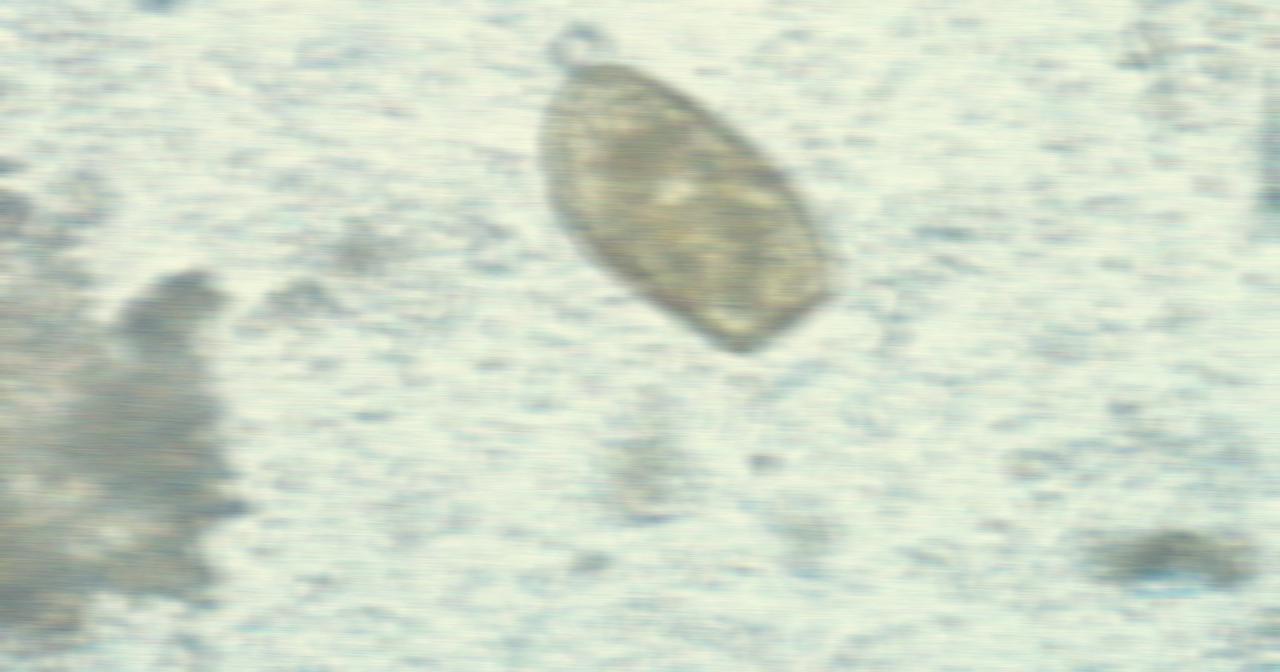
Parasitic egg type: Paragonimus spp